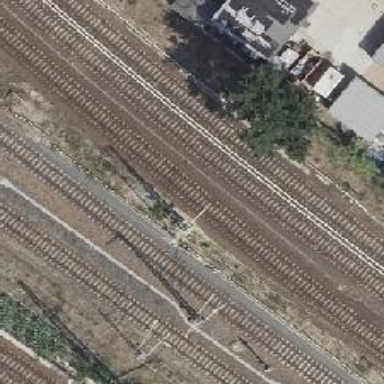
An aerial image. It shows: Railway signal.